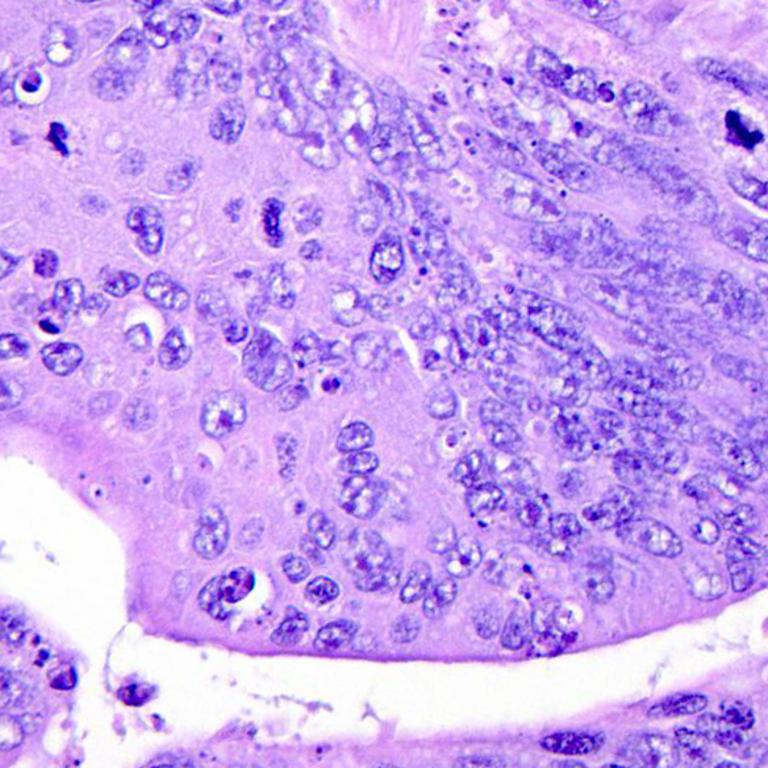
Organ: colon
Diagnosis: adenocarcinomas